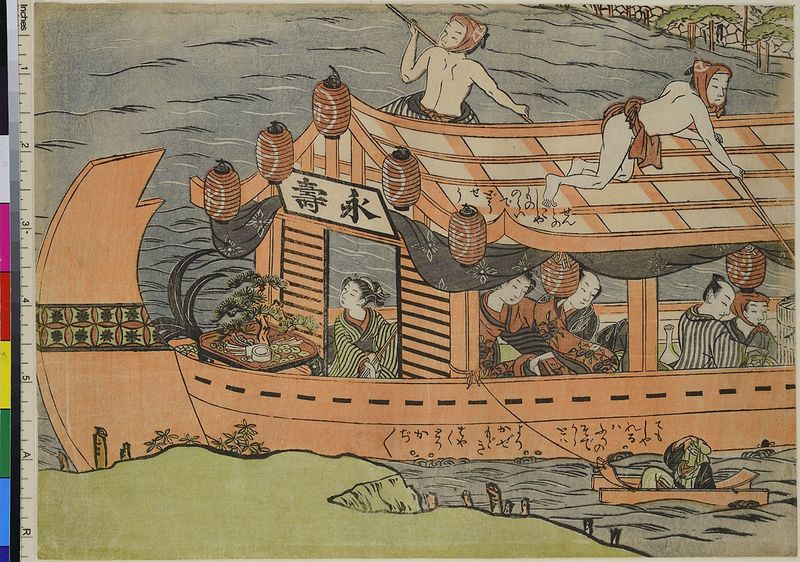
Standort: Hamburg
Institution: Museum für Kunst und Gewerbe Hamburg
Schlagwörter: meer, wasser, fluss, menschen, ufer, laterne, laternen, lampions, boot, holzschnitt, schiff, kutter, essen, asien, druckgraphik, druckgrafik, china, fähre, zeit, deck, farbholzschnitt, floß, japaner, bonsai, edo, buk, reproduktionen, druckerzeugnisse, ukiyo, #fluss